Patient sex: M
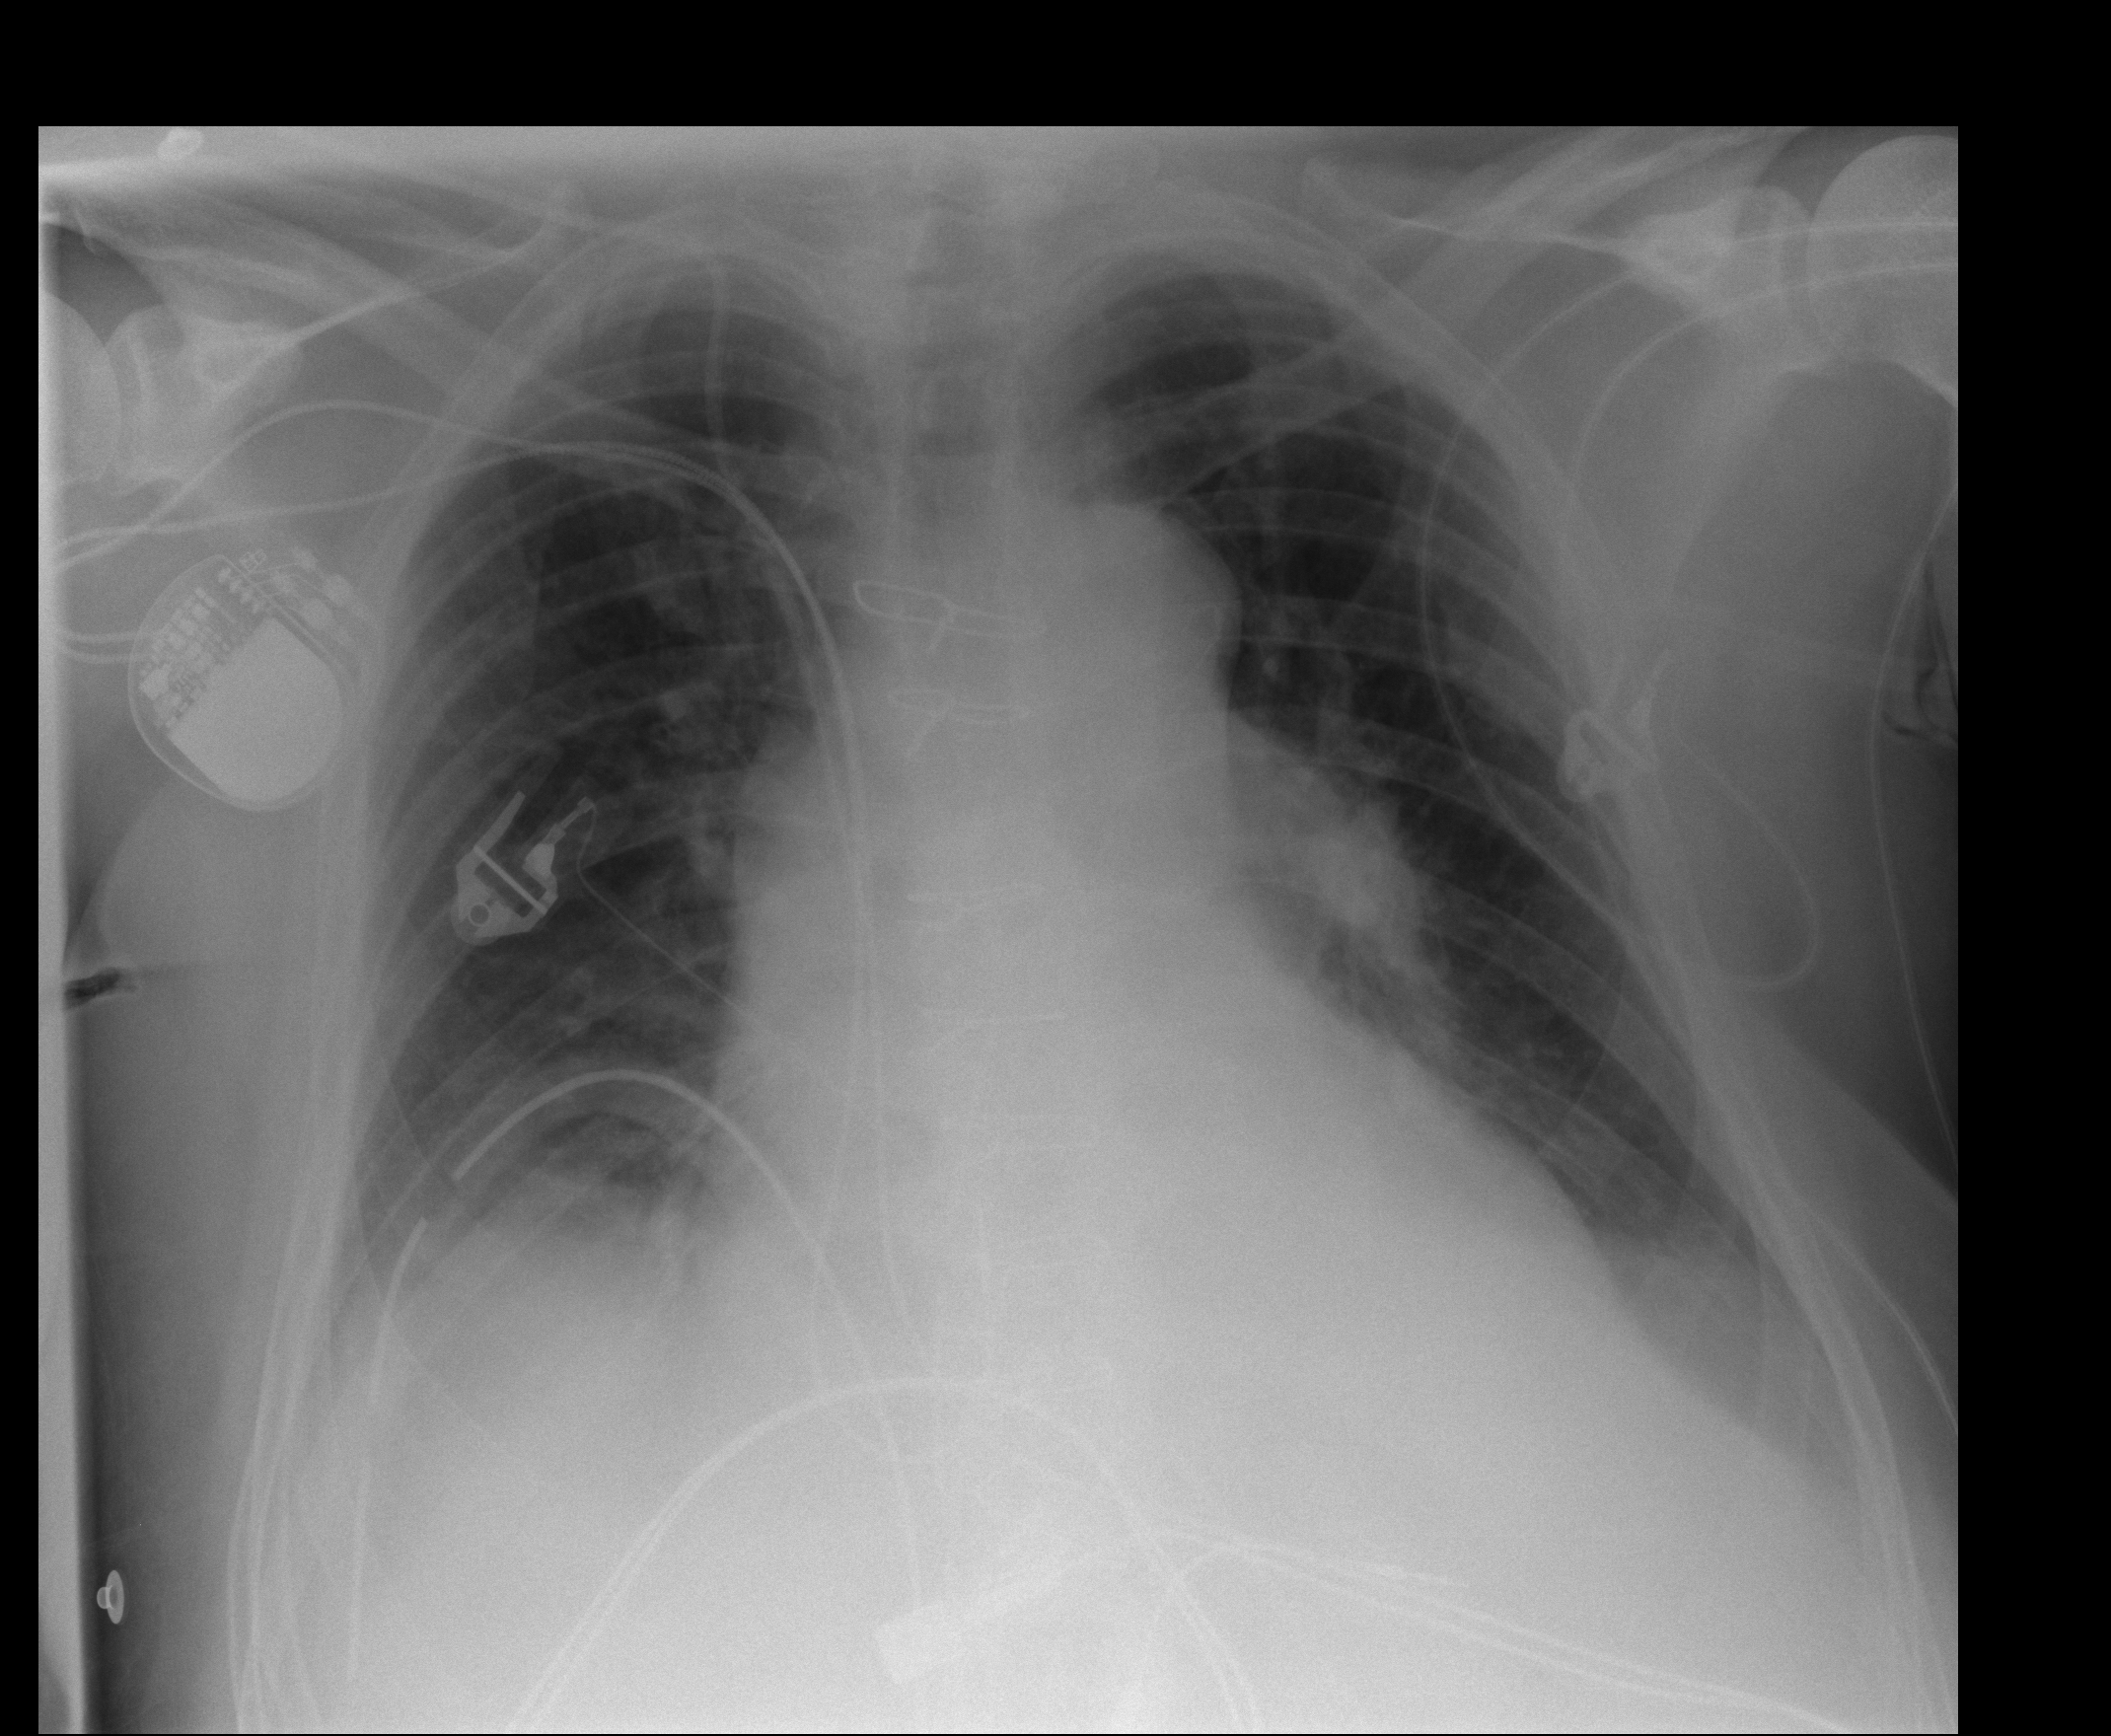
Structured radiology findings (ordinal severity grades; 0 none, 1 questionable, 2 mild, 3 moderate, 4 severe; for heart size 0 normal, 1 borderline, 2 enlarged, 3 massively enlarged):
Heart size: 2
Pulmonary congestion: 0
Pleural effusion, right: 1
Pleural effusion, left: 0
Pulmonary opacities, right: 0
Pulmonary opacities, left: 0
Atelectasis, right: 2
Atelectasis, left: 2